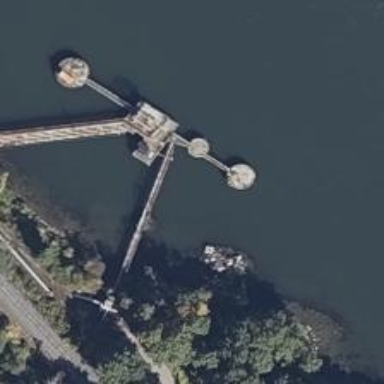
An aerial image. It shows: Man-made pier.